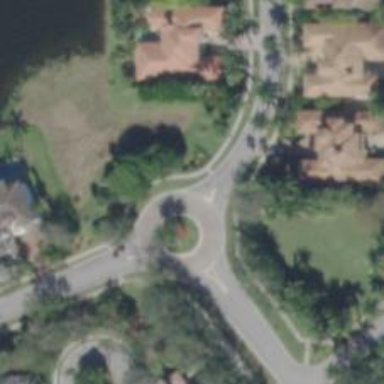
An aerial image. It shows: Residential road.